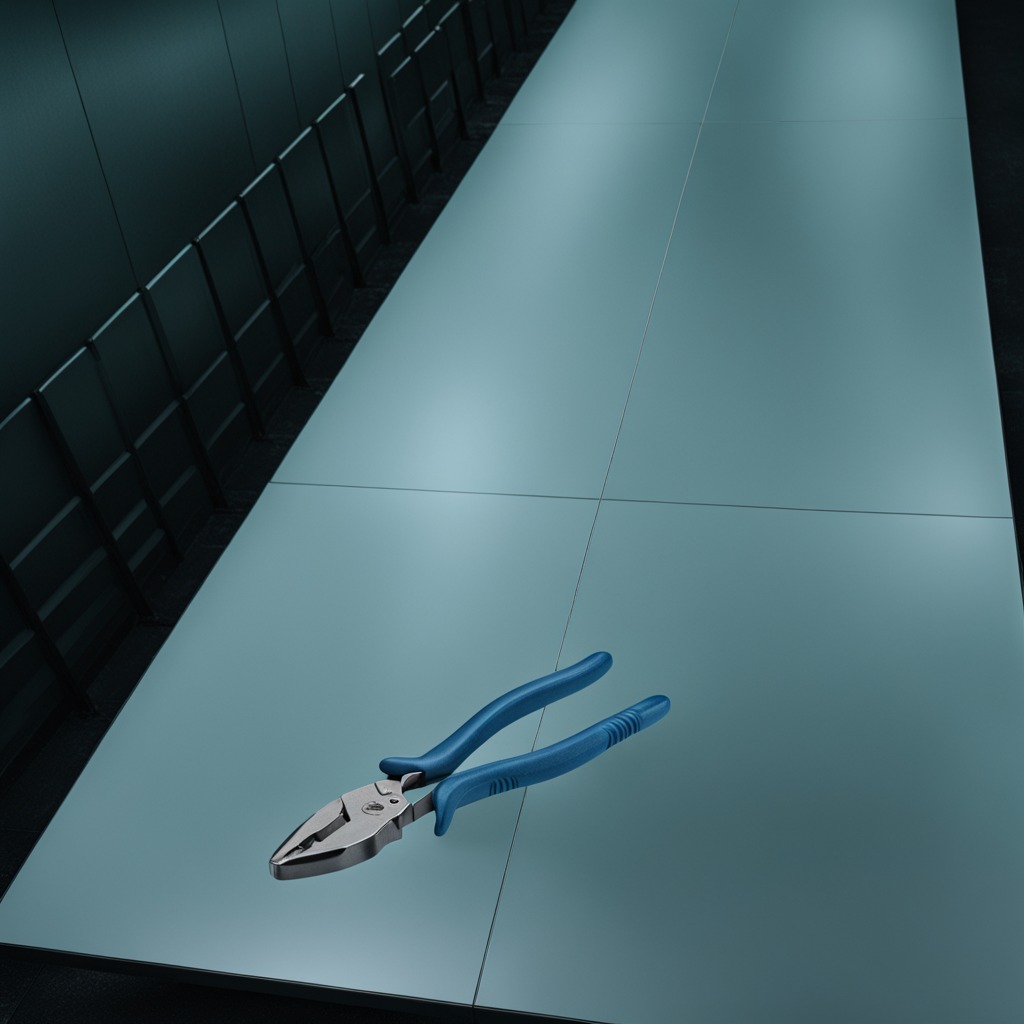
A plier lies on a clean empty table in a railway signal maintenance room lit by harsh overhead fluorescents photorealistic surface textures crisp shadows high dynamic range